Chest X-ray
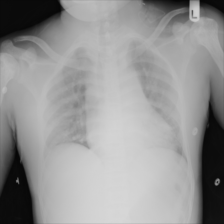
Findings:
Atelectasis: negative
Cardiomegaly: negative
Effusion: negative
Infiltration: negative
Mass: negative
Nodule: negative
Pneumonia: negative
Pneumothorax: negative
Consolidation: negative
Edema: negative
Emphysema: negative
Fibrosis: negative
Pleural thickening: negative
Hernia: negative